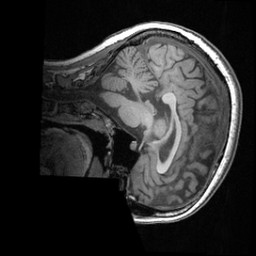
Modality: T1w
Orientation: sagittal
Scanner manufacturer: ge
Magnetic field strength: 3 T
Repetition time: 0.008572 s
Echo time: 0.003384 s